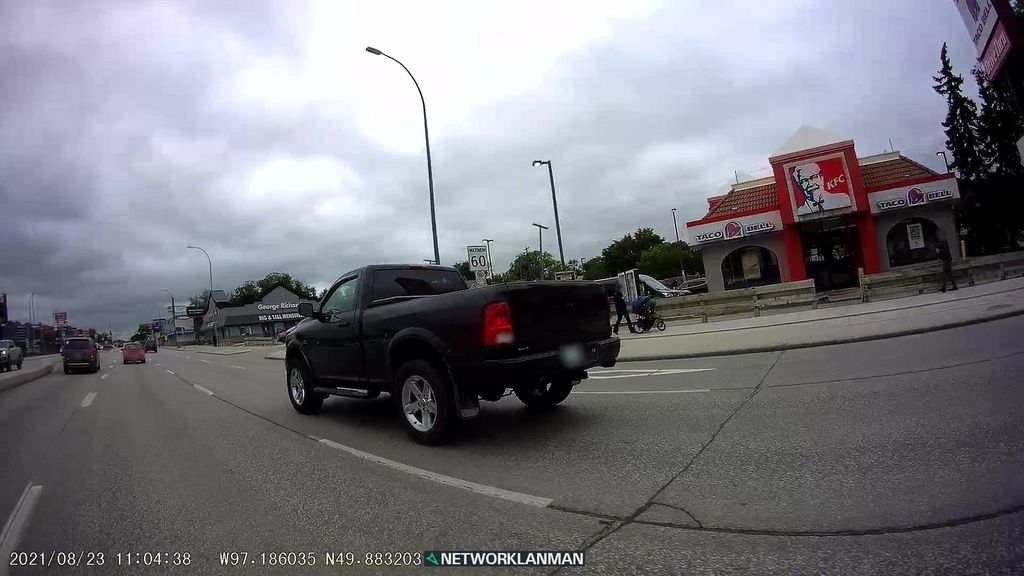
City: winnipeg